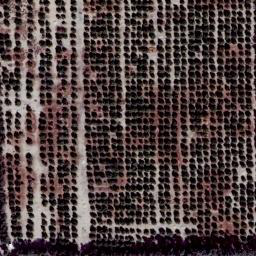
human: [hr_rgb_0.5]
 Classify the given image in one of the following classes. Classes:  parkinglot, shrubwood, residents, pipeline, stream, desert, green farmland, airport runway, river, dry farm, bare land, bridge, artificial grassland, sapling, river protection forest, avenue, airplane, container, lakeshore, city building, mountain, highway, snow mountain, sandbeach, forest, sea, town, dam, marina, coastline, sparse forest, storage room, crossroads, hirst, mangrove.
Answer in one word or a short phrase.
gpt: dry farm